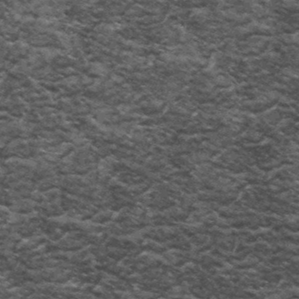
Label: frost